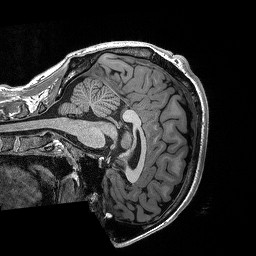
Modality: T1w
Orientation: sagittal
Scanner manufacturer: siemens
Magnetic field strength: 3 T
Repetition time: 2.3 s
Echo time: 0.00288 s